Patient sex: M
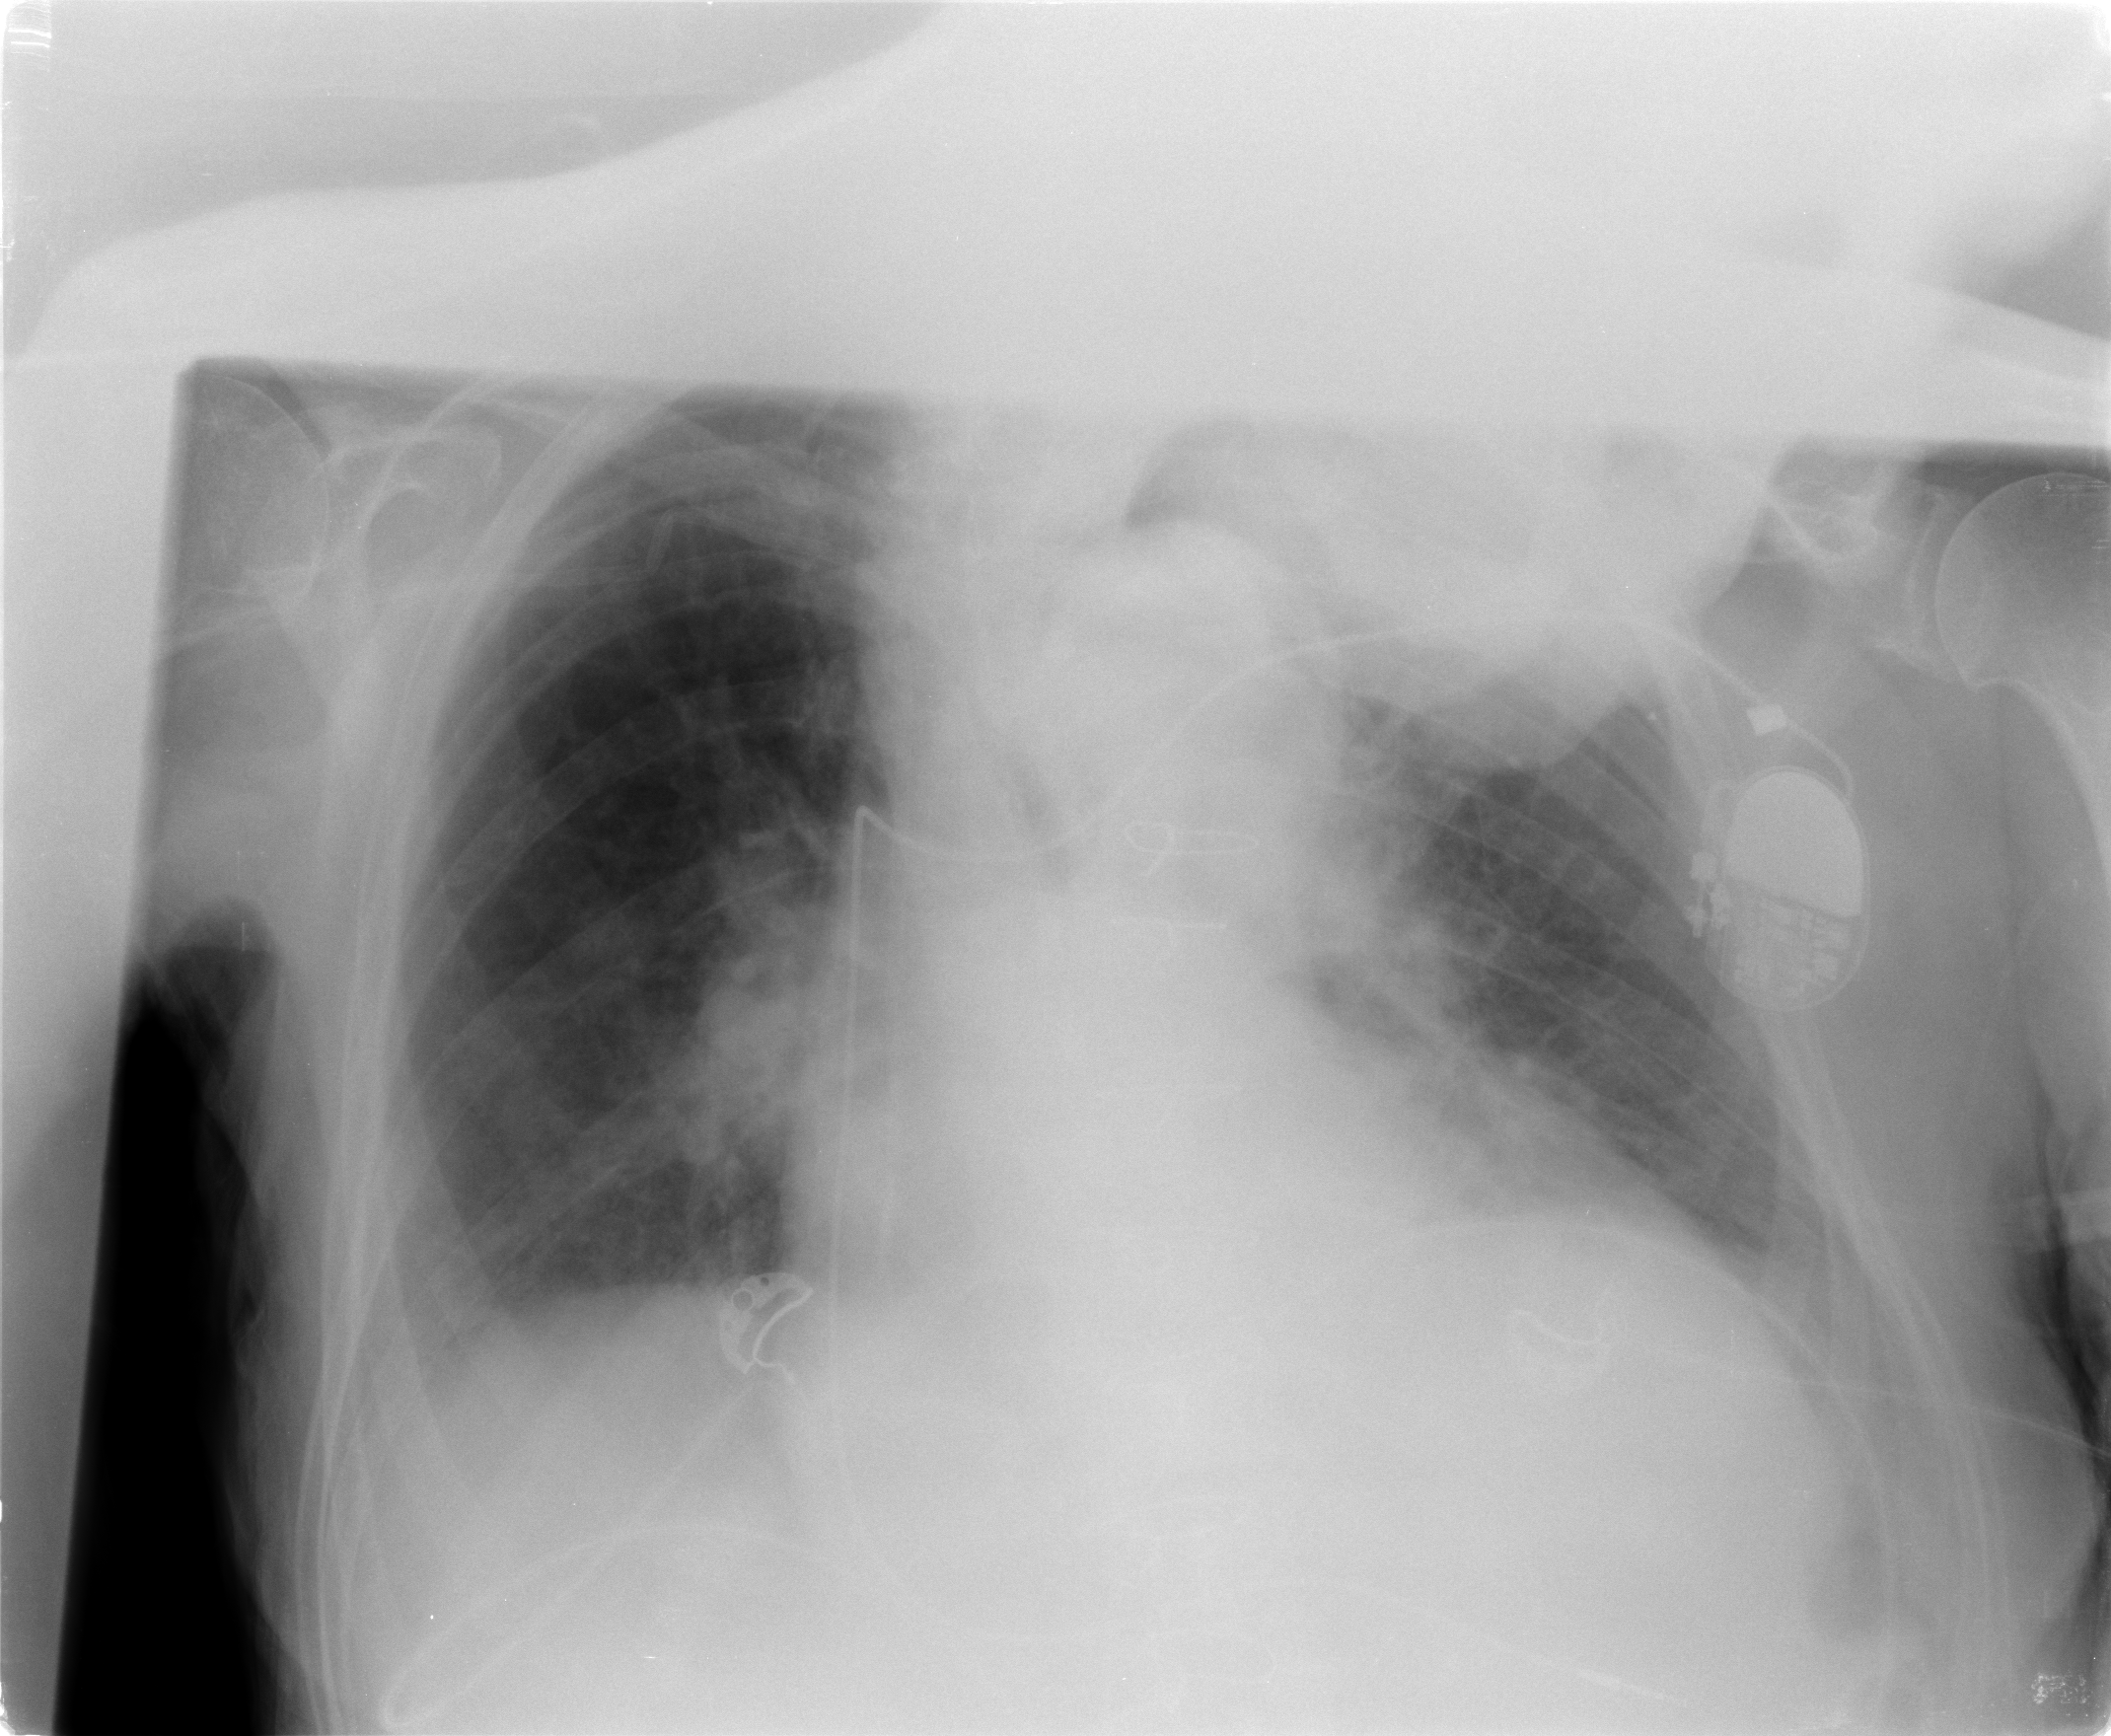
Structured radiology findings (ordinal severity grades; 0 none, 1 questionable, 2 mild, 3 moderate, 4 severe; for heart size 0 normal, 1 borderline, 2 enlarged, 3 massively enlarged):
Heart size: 2
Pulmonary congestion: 0
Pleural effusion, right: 2
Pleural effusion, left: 2
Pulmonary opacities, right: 0
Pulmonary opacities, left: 0
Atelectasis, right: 1
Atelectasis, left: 2